Question: ## I am trying to add FaceID on IAP in my application for subscription with help of Double click of side Button. I added Privacy - Face ID Usage Description in info-plist and I have code:
let context = LAContext()
var error: NSError?
'''
if context.canEvaluatePolicy(.deviceOwnerAuthenticationWithBiometrics, error: &error) {
let reason = "Enable FaceID!"
context.evaluatePolicy(.deviceOwnerAuthenticationWithBiometrics, localizedReason: reason) {
[unowned self] (success, authenticationError) in
DispatchQueue.main.async {
if success {
print("FaceID Acccessed!")
} else {
// error
print("FaceID Declined!")
}
}
}
} else {
// no biometry
}
'''
---
I don't know where to add it.
I tried to add swifty StoreKit as well but haven't found anything related to IAP popup.
Please Help me Guy's. I spent whole day but couldn't edit IAP popup. Thanks
]
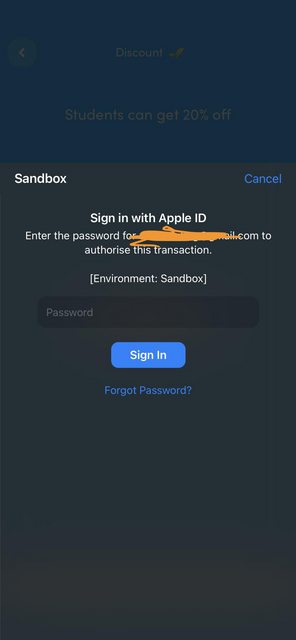
Answer: There is nothing you need to do or can do in your code for this.
The in app purchase process is handled by iOS once you submit the purchase request.
The purchase process will prompt the user to authenticate with biometrics if this option is available based on the user's settings and the device capabilities.
You will never get a biometric authentication for a sandbox purchase.